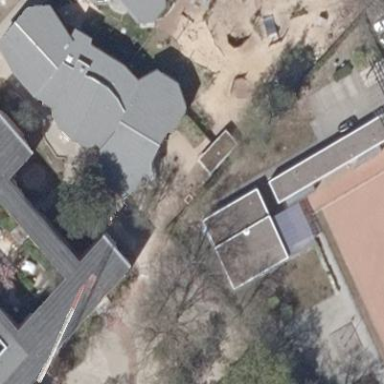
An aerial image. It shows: School building.